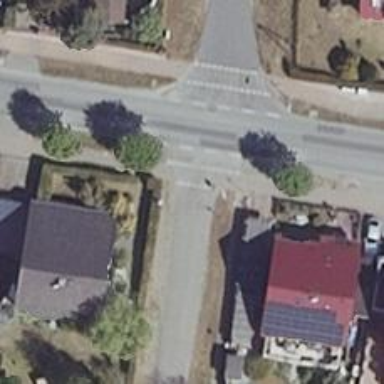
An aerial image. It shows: Road with "give way" sign.